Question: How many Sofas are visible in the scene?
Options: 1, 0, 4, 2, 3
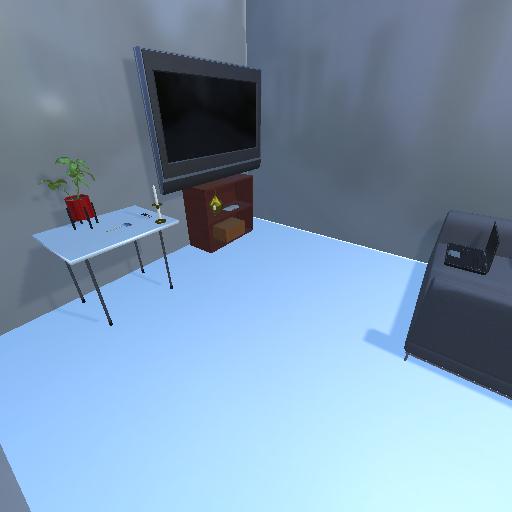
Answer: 1